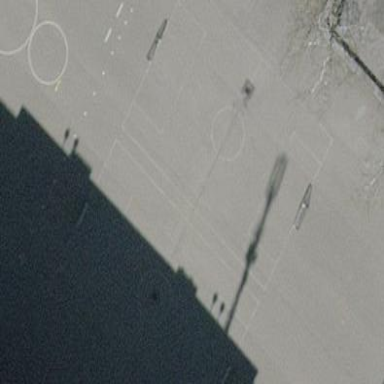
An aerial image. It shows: Multi-sport pitch with asphalt surface.